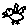
Label: bird